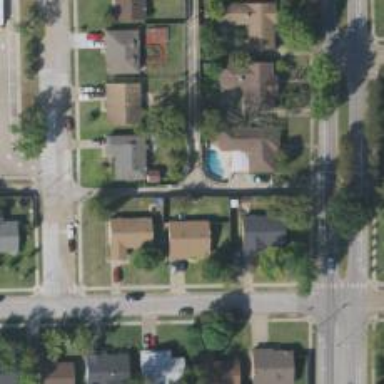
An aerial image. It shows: Alley classified as service road.